Question: mySql outputs this:

As you can see row 3 and 4 has duplicates so I want to merge these duplicates when I output my Json. To be exact I want my json to be like this:
'''
[
{
"name": "The Crane Bar",
"lat": "53.2692",
"lng": "-9.06151",
"events": [
{
"name": "Traditional music session",
"info": null
}
]
},
{
"name": "Taaffes Bar",
"lat": "53.2725",
"lng": "-9.05321",
"events": [
{
"name": "6 Nations, Italy VS Ireland",
"info": null
}
]
},
{
"name": "a house",
"lat": "37.4401",
"lng": "-122.143",
"events": [
{
"name": "Party at Palo Alto",
"info": "Some info about the party"
},
{
"name": "2gdfgdf",
"info": "2gdfgdfgdf"
}
]
}
]
'''
You know use one one location_name, lat and lng and have nested the event_name and post_content (as info here).
Thanks!
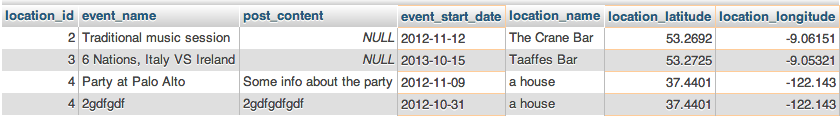
Answer: Based on your comment, you want the results to be nested, so when you generate the JSON, iterate over the rows and build a nested result list in PHP:
'''
$result = array();
$item = null;
for ($i = 0; $i < count($rows); ++$i) {
$row = $rows[$i];
if ($item === null) {
$item = array('location' => $row['location'], 'events' => array());
}
$item['events'][] = array('name' => $row['event_name']);
if ($i == count($rows) - 1 || $row['location'] != $rows[$i + 1]['location']) {
$result[] = $item;
$item = null;
}
}
echo json_encode($result); // JSON-encoded data
'''
Now each location will have an 'events' list with one or more entries.